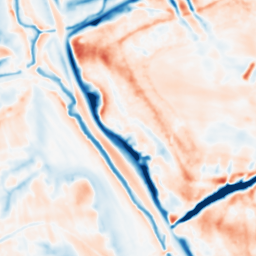
Category: multiscale
Decomposition family: dog_multiscale
Decomposition parameters: sigma_ratio: 1.4
n_scales: 6
base_sigma: 1
Upsampling method: linear_exact
Upsampling parameters: scale: 2
Upsampling scale: 2